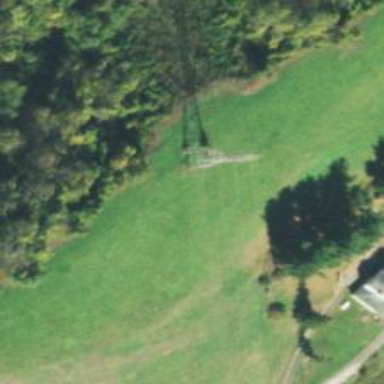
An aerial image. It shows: Lattice structure tower.